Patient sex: M
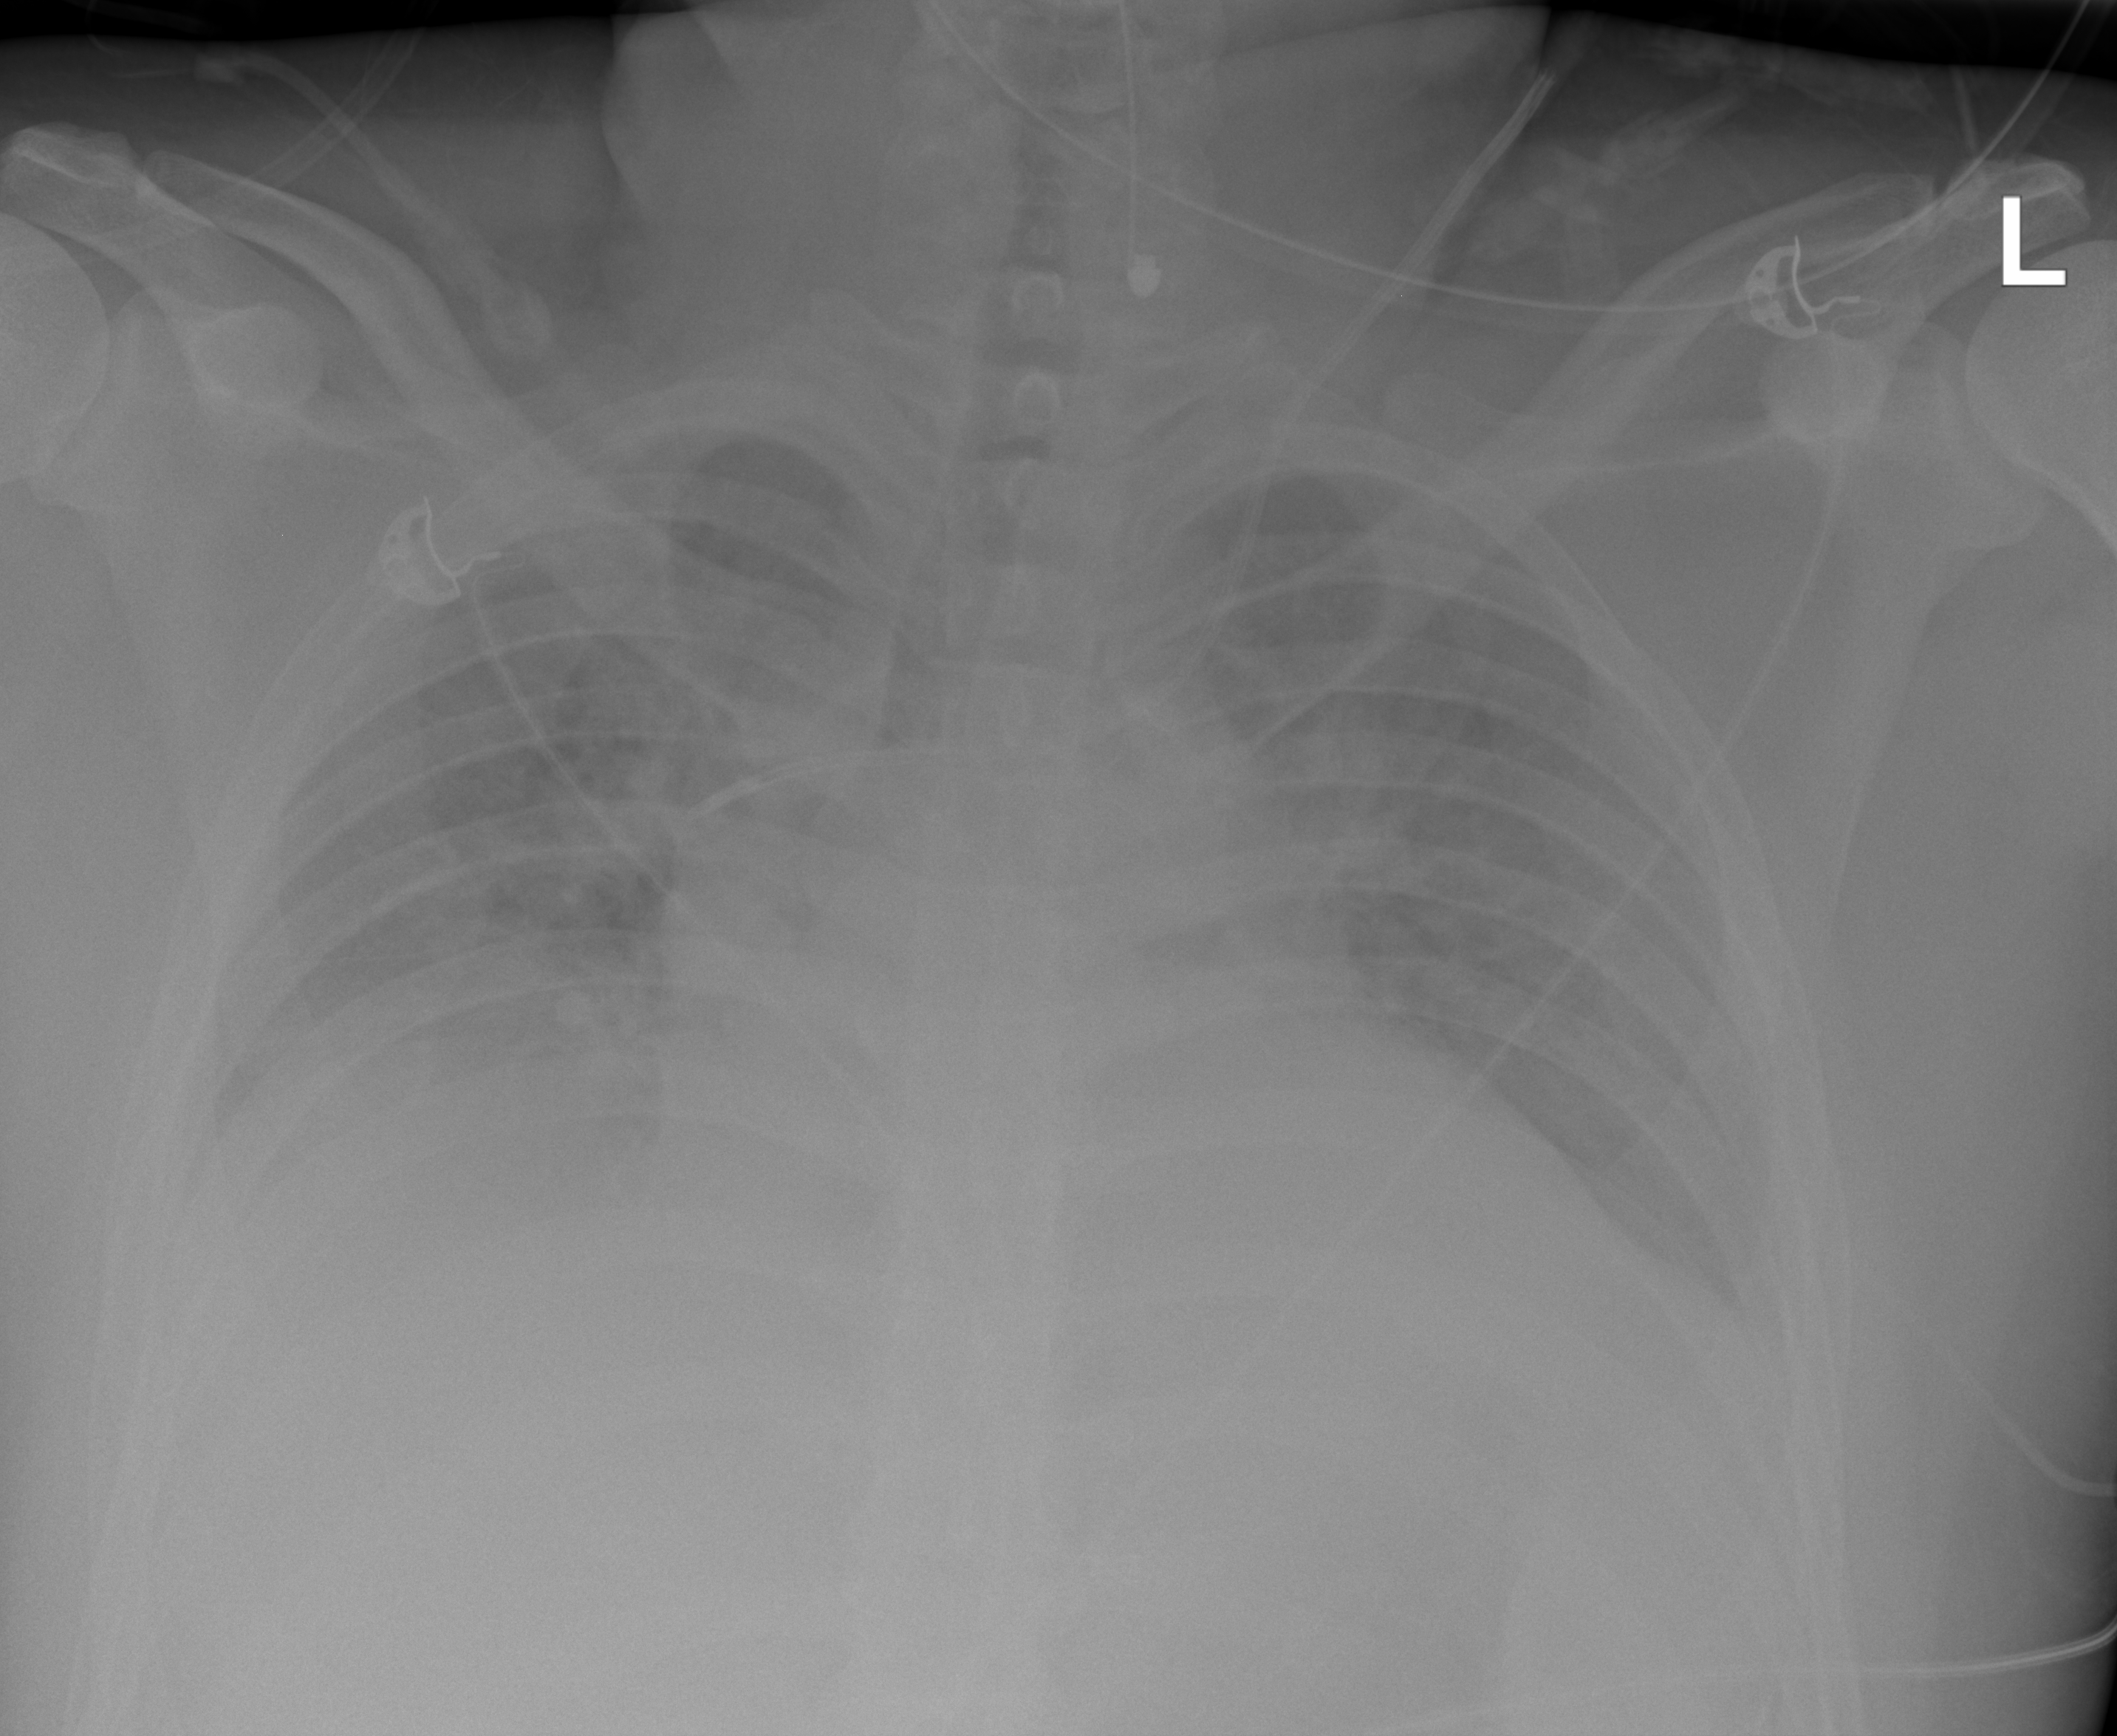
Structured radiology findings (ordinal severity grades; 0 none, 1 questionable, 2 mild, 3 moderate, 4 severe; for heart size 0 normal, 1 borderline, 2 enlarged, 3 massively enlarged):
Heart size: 2
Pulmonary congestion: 2
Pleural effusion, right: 3
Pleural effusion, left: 2
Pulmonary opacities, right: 0
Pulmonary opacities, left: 0
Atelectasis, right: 3
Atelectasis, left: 2